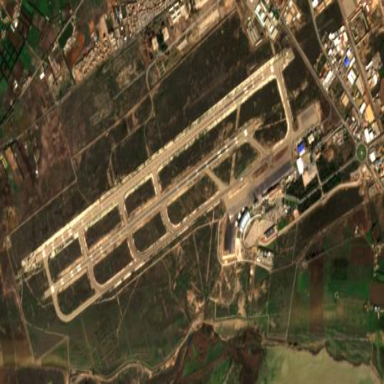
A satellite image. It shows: International public airport.